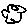
Label: cloud